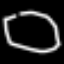
Label: octagon